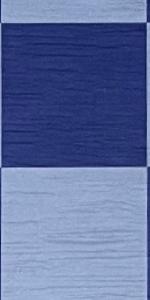
Label: Empty